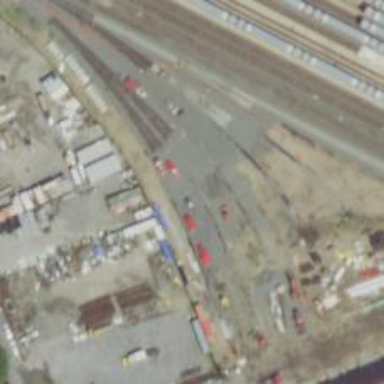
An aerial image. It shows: Railway spur service.